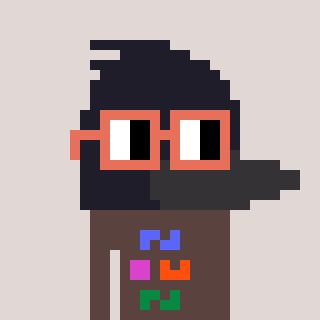
a pixel art character with square orange glasses, a raven-shaped head and a darkbrown-colored body on a warm background